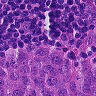
Metastatic tissue present: yes